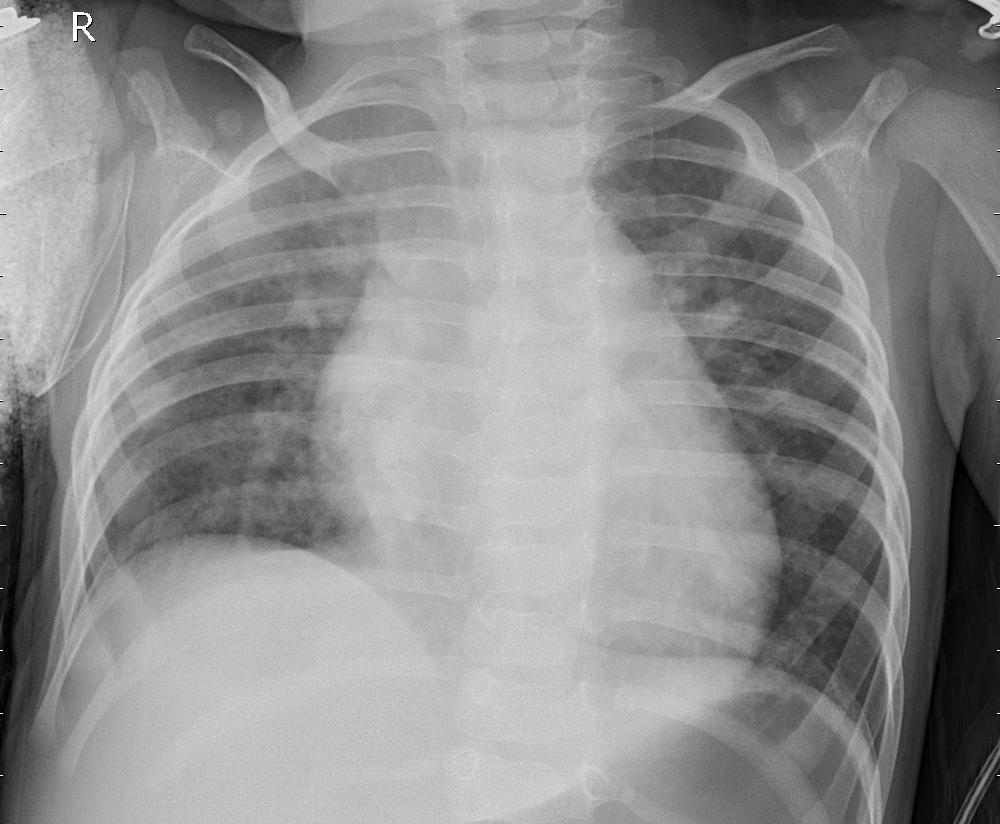
Diagnosis: PNEUMONIA